Question: I have a question regarding the Google JavaScript Map API.
When searching for places on maps.google.com (i.e. Starbucks), Google Maps adds a marker with the text Starbucks next to it:

Is it possible to do this same behavior with custom markers and text? I was able to see how to pass a <URL>, but I was unable to find how to add the label text. The example that I found in the API was using the Info window, but that can get kind of bulky for me.
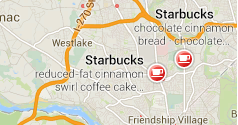
Answer: <URL> that extends the Google Maps JavaScript API V3 'google.maps.Marker' class, allowing you to define markers with associated labels.
As you would expect, if the marker is draggable, so too will be the label. In addition, a marker with a label responds to all mouse events in the same manner as a regular marker. It also fires mouse events and "property changed" events just as a regular marker would.
## Creating a Basic Marker
The example below shows how to use MarkerWithLabel to create a marker that has a label centered beneath it in a small box. The label can be styled most easily by defining a CSS class with the desired properties for the label DIV. In this example the class is called "labels" and this name is passed in the labelClass parameter to MarkerWithLabel. Additional styling information can be passed in the labelStyle parameter. The text of the label is passed in labelContent. Other parameters that can be passed to MarkerWithLabel are identical to those that can be passed to google.maps.Marker.
'''
<style type="text/css">
.labels {
color: red;
background-color: white;
font-family: "Lucida Grande", "Arial", sans-serif;
font-size: 10px;
font-weight: bold;
text-align: center;
width: 40px;
border: 2px solid black;
white-space: nowrap;
}
</style>
var latLng = new google.maps.LatLng(49.47805, -123.84716);
var homeLatLng = new google.maps.LatLng(49.47805, -123.84716);
var map = new google.maps.Map(document.getElementById('map_canvas'), {
zoom: 12,
center: latLng,
mapTypeId: google.maps.MapTypeId.ROADMAP
});
var marker1 = new MarkerWithLabel({
position: homeLatLng,
draggable: true,
raiseOnDrag: true,
map: map,
labelContent: "$425K",
labelAnchor: new google.maps.Point(22, 0),
labelClass: "labels", // the CSS class for the label
labelStyle: {opacity: 0.75}
});
var iw1 = new google.maps.InfoWindow({
content: "Home For Sale"
});
google.maps.event.addListener(marker1, "click", function (e) { iw1.open(map, this); });
'''
<URL>